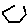
Label: hexagon